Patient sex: F
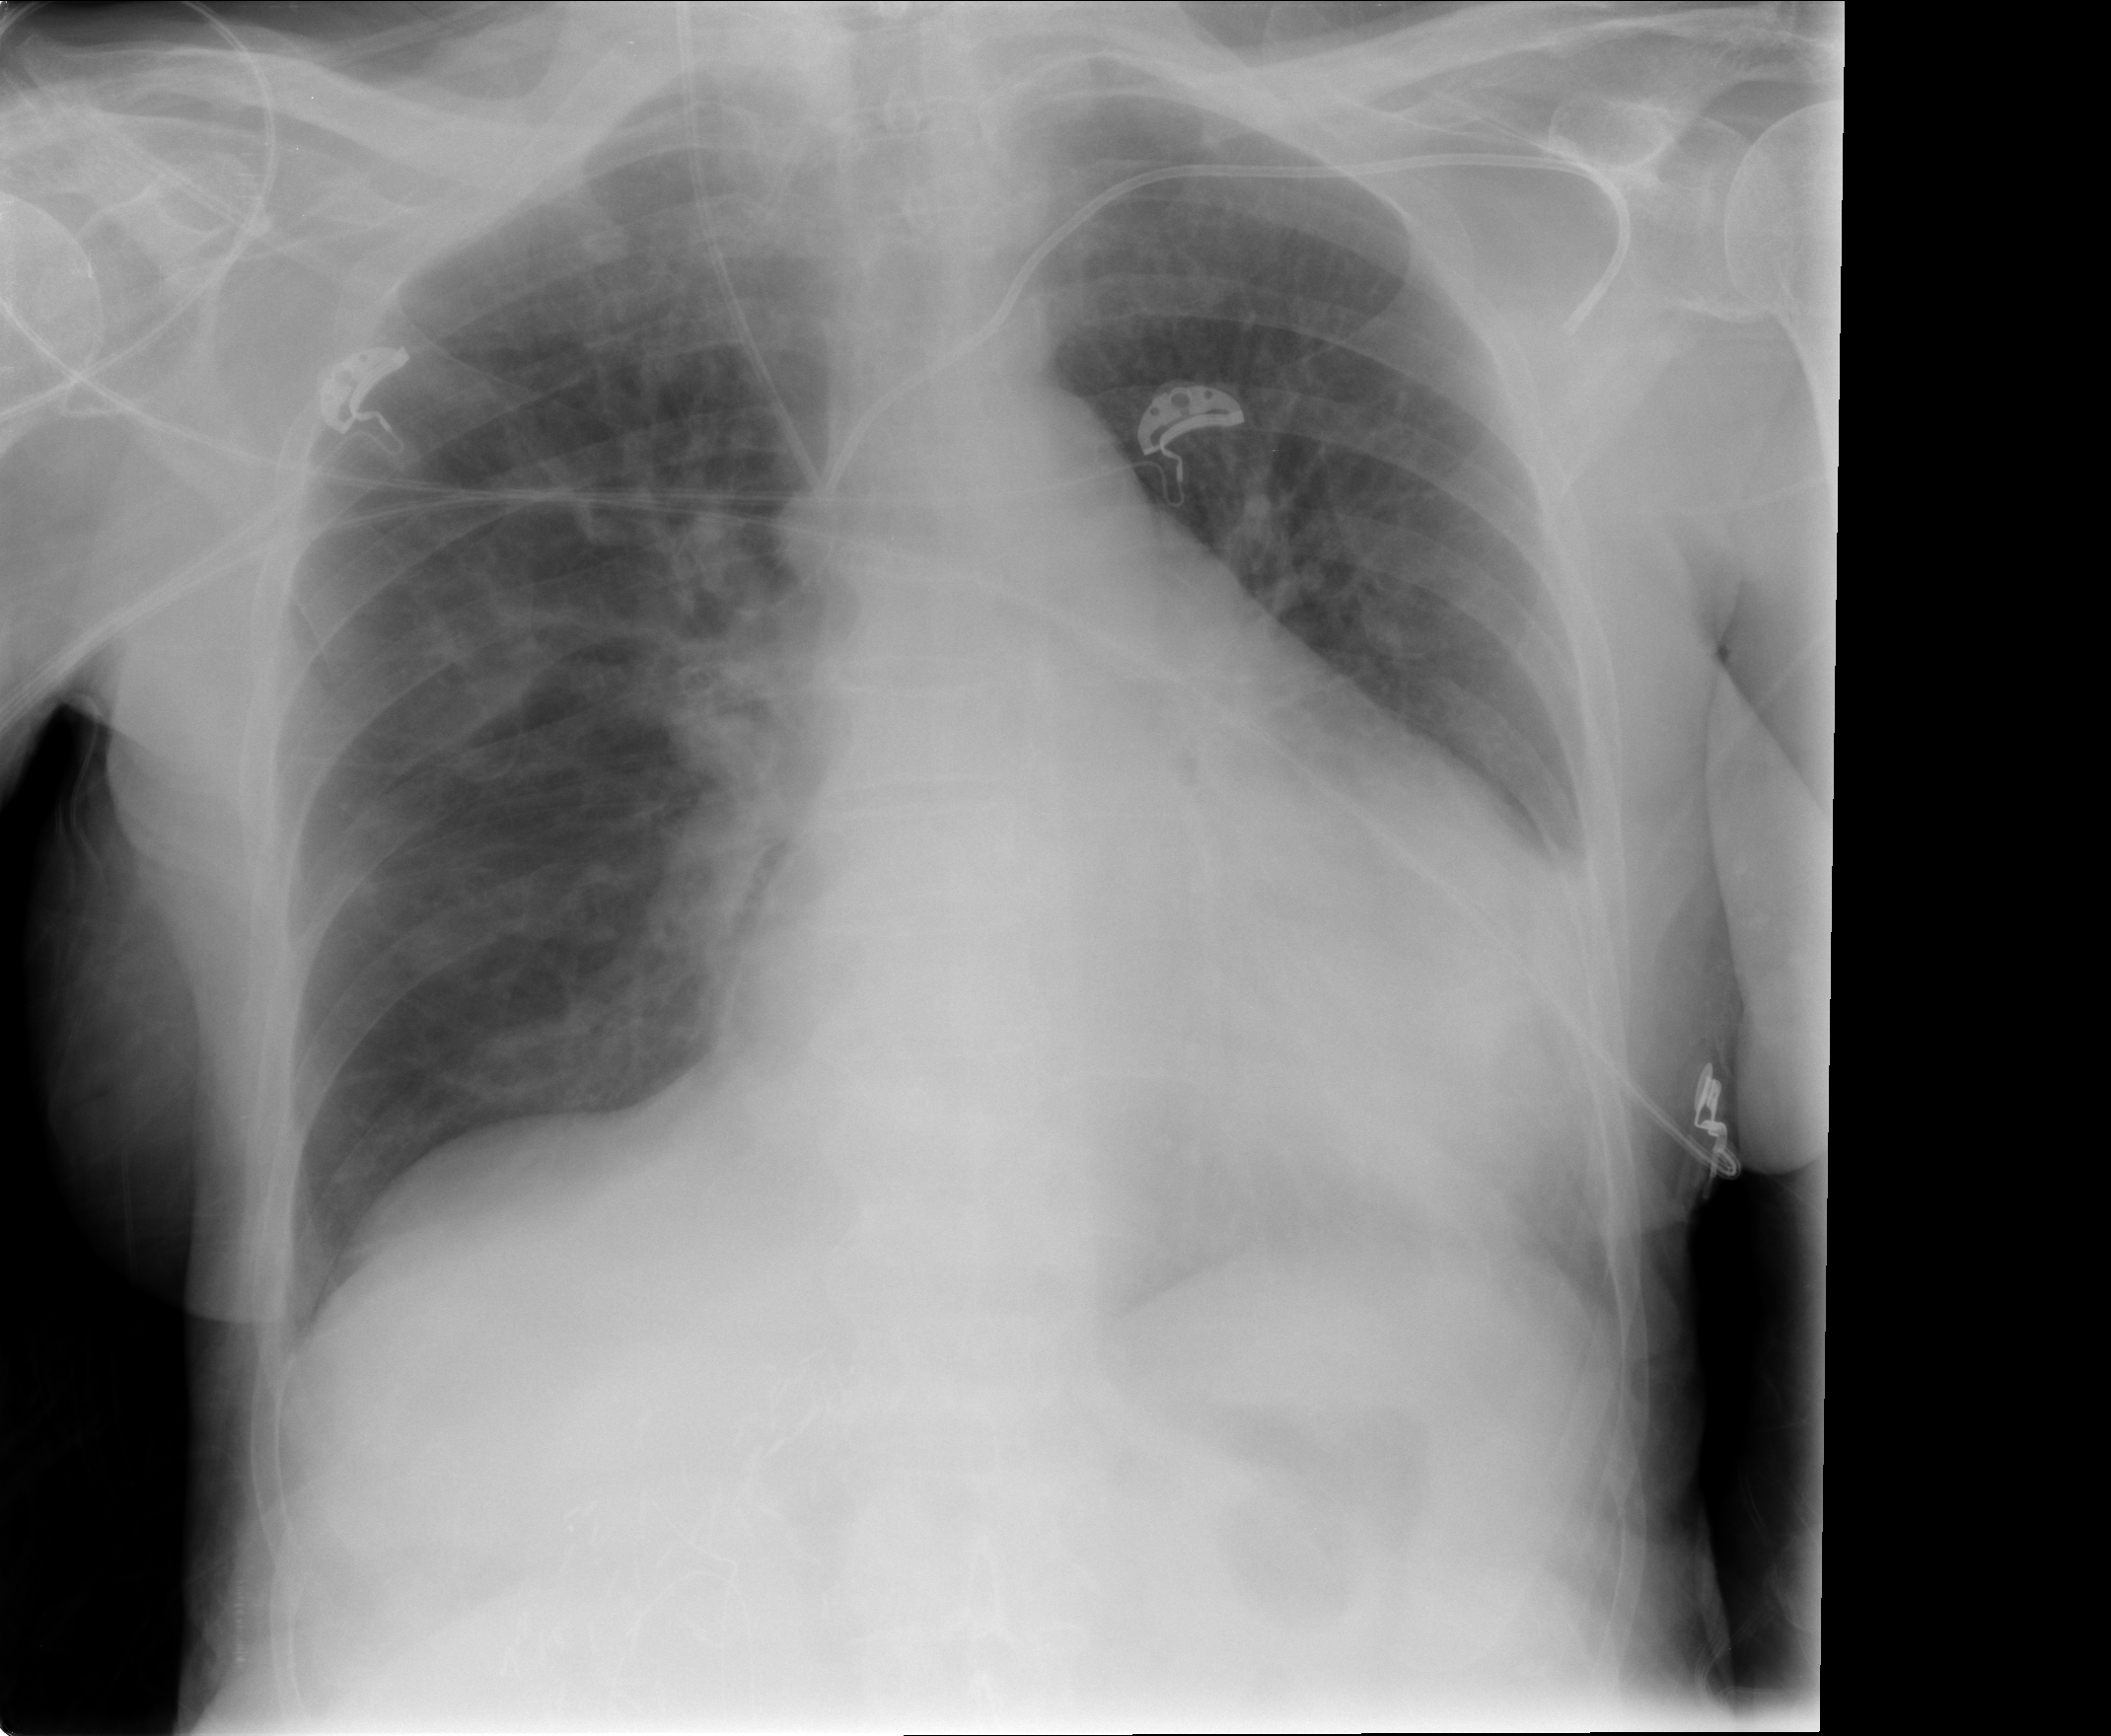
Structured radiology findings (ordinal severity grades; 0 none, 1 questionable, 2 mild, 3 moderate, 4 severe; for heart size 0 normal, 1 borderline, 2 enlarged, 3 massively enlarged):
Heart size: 3
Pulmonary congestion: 2
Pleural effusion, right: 0
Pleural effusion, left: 0
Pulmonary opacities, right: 0
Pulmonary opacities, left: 0
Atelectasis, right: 0
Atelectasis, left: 0